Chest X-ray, AP view. Patient: 48 years old, sex M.
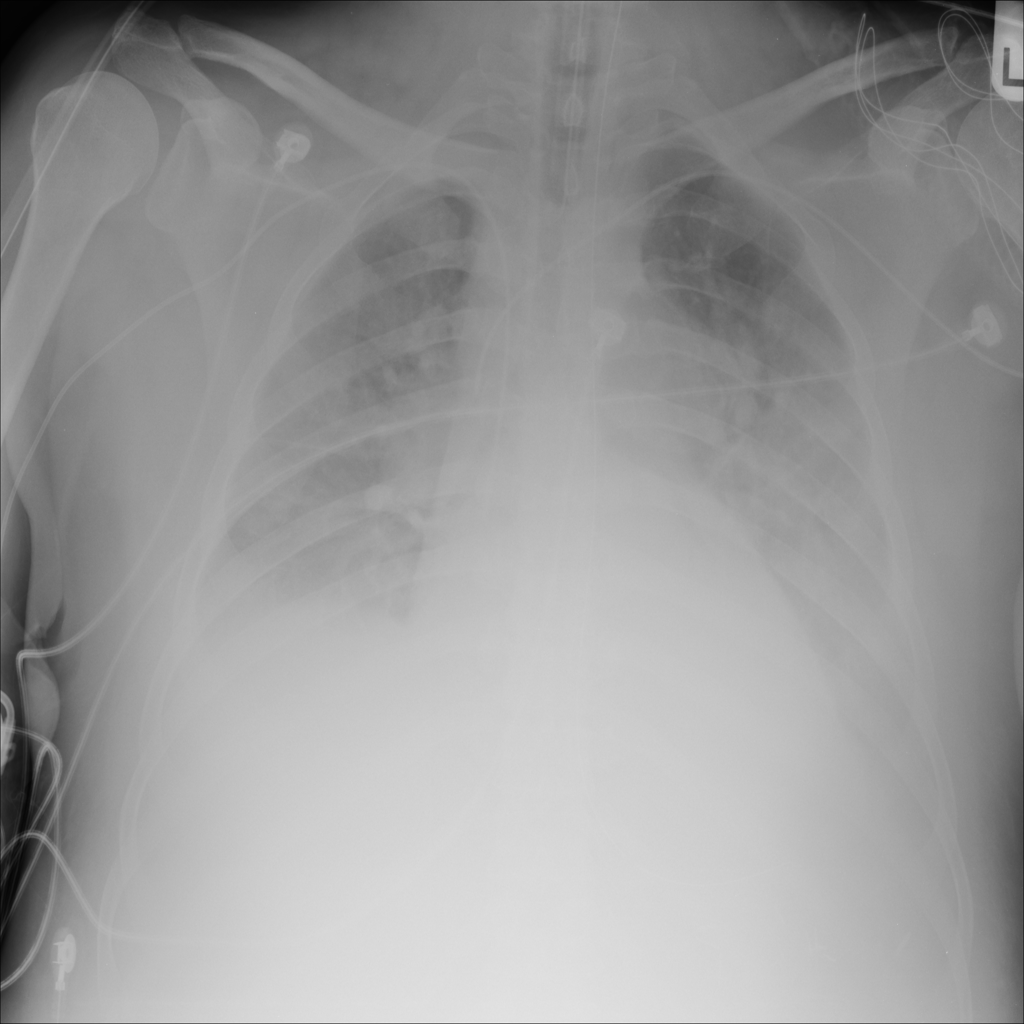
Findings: Atelectasis, Effusion, Infiltration